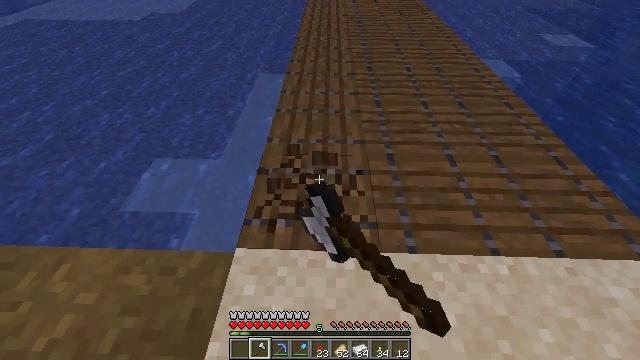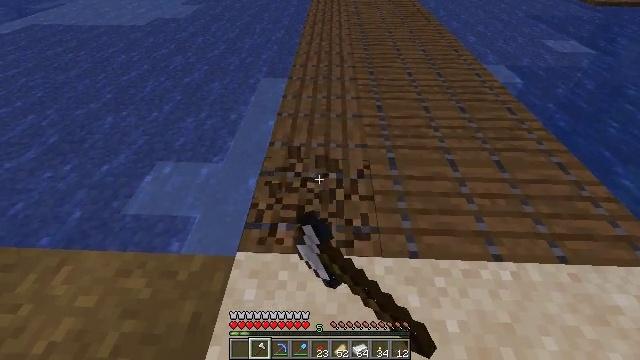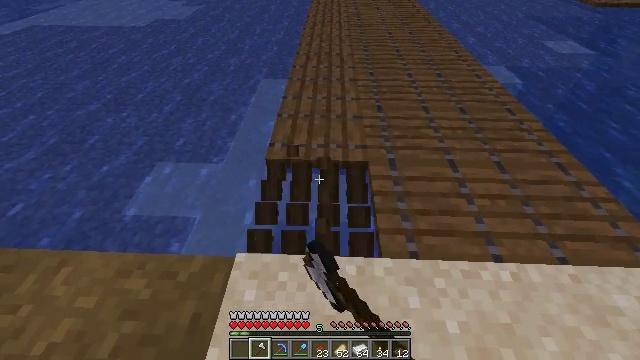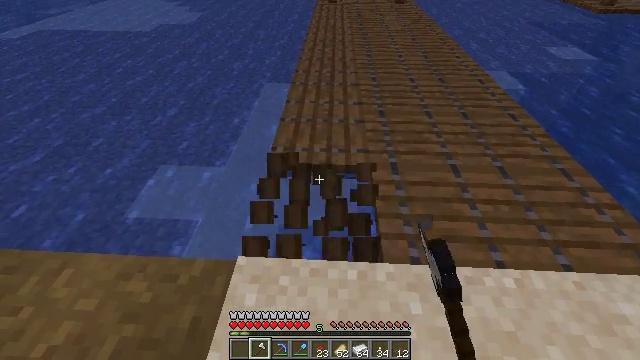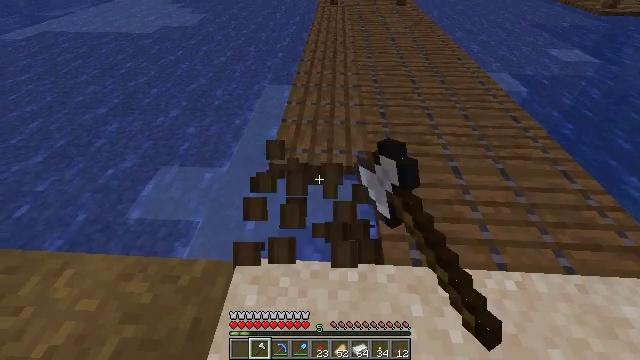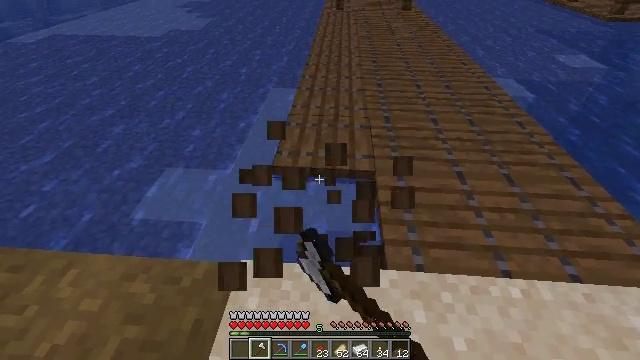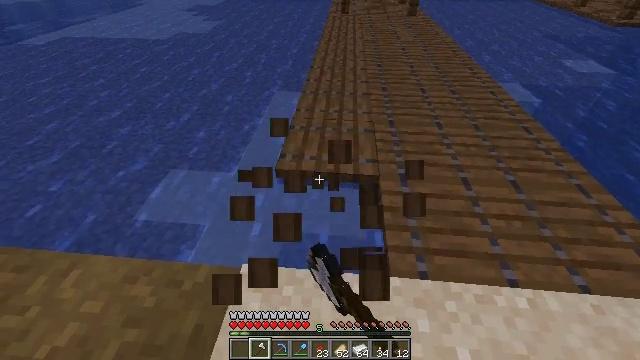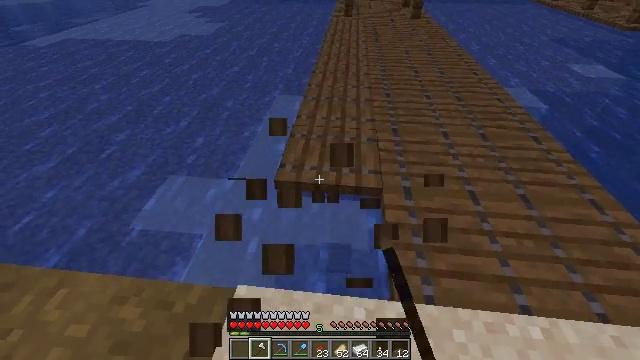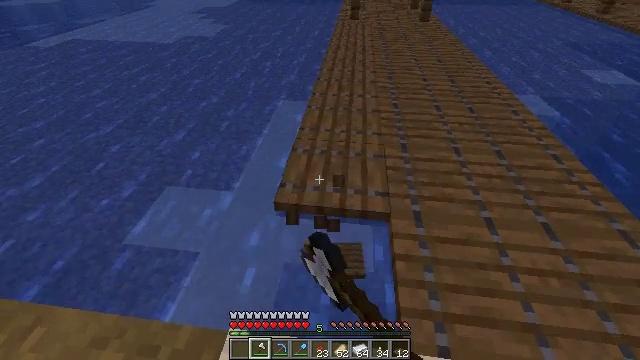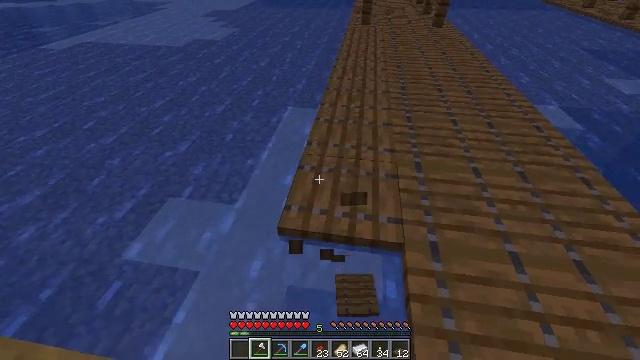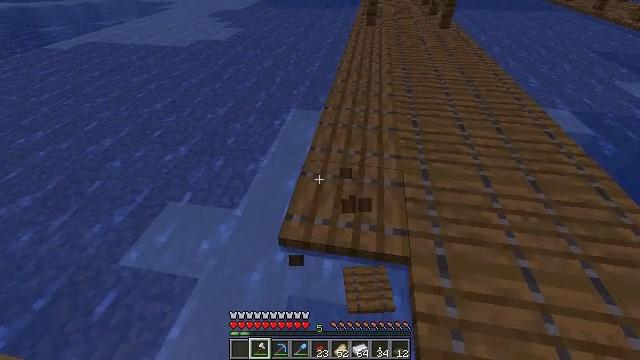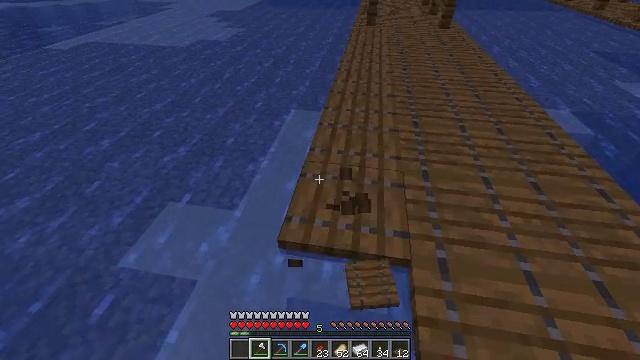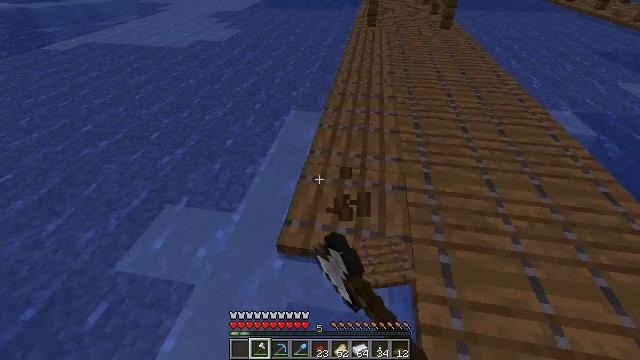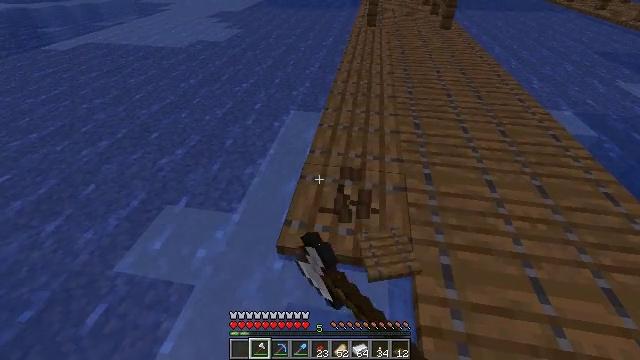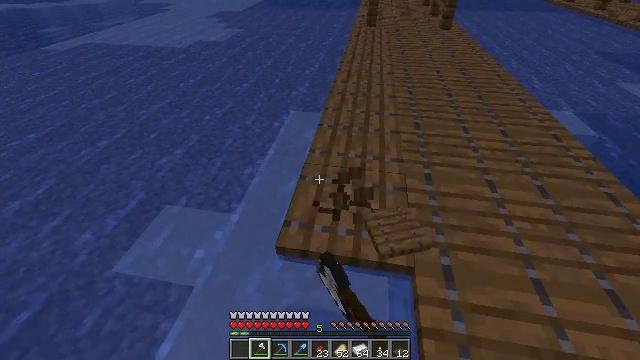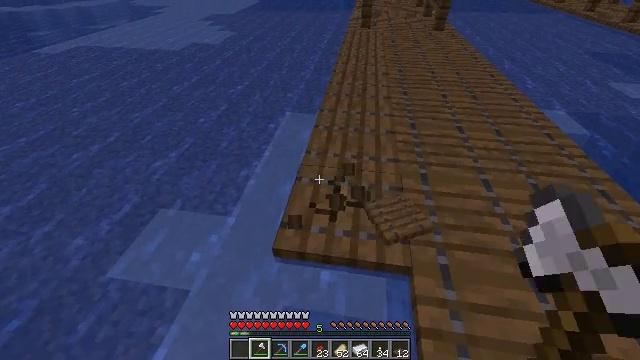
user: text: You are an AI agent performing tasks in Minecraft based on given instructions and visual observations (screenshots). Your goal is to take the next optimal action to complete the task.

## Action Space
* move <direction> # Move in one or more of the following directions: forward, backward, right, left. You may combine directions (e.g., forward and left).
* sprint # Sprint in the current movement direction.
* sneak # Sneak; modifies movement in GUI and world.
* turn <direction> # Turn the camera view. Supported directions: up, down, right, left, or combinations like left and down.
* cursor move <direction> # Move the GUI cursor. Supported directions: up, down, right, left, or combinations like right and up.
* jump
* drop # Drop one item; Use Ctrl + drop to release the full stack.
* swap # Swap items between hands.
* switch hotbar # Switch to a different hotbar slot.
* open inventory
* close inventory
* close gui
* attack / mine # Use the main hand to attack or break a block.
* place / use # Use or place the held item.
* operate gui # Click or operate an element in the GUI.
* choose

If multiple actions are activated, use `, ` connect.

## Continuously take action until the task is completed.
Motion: motion action
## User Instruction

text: Break the spruce trapdoor from a structure.
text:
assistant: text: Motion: attack / mine
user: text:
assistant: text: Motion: attack / mine
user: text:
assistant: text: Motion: attack / mine
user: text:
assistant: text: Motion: attack / mine
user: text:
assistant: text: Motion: turn left, attack / mine
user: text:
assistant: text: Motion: move forward, turn left, attack / mine
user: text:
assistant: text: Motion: move forward, attack / mine
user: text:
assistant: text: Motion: move forward, turn left, attack / mine
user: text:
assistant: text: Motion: move forward, turn left, attack / mine
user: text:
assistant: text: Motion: attack / mine
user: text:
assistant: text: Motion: attack / mine
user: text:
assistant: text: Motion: attack / mine
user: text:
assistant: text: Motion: attack / mine
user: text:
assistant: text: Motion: attack / mine
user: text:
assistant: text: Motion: turn right, attack / mine
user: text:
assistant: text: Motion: attack / mine
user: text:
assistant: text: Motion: attack / mine
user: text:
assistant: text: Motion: attack / mine
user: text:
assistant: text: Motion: attack / mine
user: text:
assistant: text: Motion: attack / mine
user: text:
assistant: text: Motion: attack / mine
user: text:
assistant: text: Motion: attack / mine
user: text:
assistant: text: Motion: attack / mine
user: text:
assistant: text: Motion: attack / mine
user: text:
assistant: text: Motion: attack / mine
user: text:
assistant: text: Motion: attack / mine
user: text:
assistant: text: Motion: move forward and move right, attack / mine
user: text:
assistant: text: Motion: move forward and move right, attack / mine
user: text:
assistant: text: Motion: move forward and move right, attack / mine
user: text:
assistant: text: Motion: move forward and move right, attack / mine